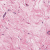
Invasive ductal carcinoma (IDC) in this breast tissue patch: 0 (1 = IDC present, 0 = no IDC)